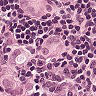
Metastatic tissue present: yes